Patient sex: F
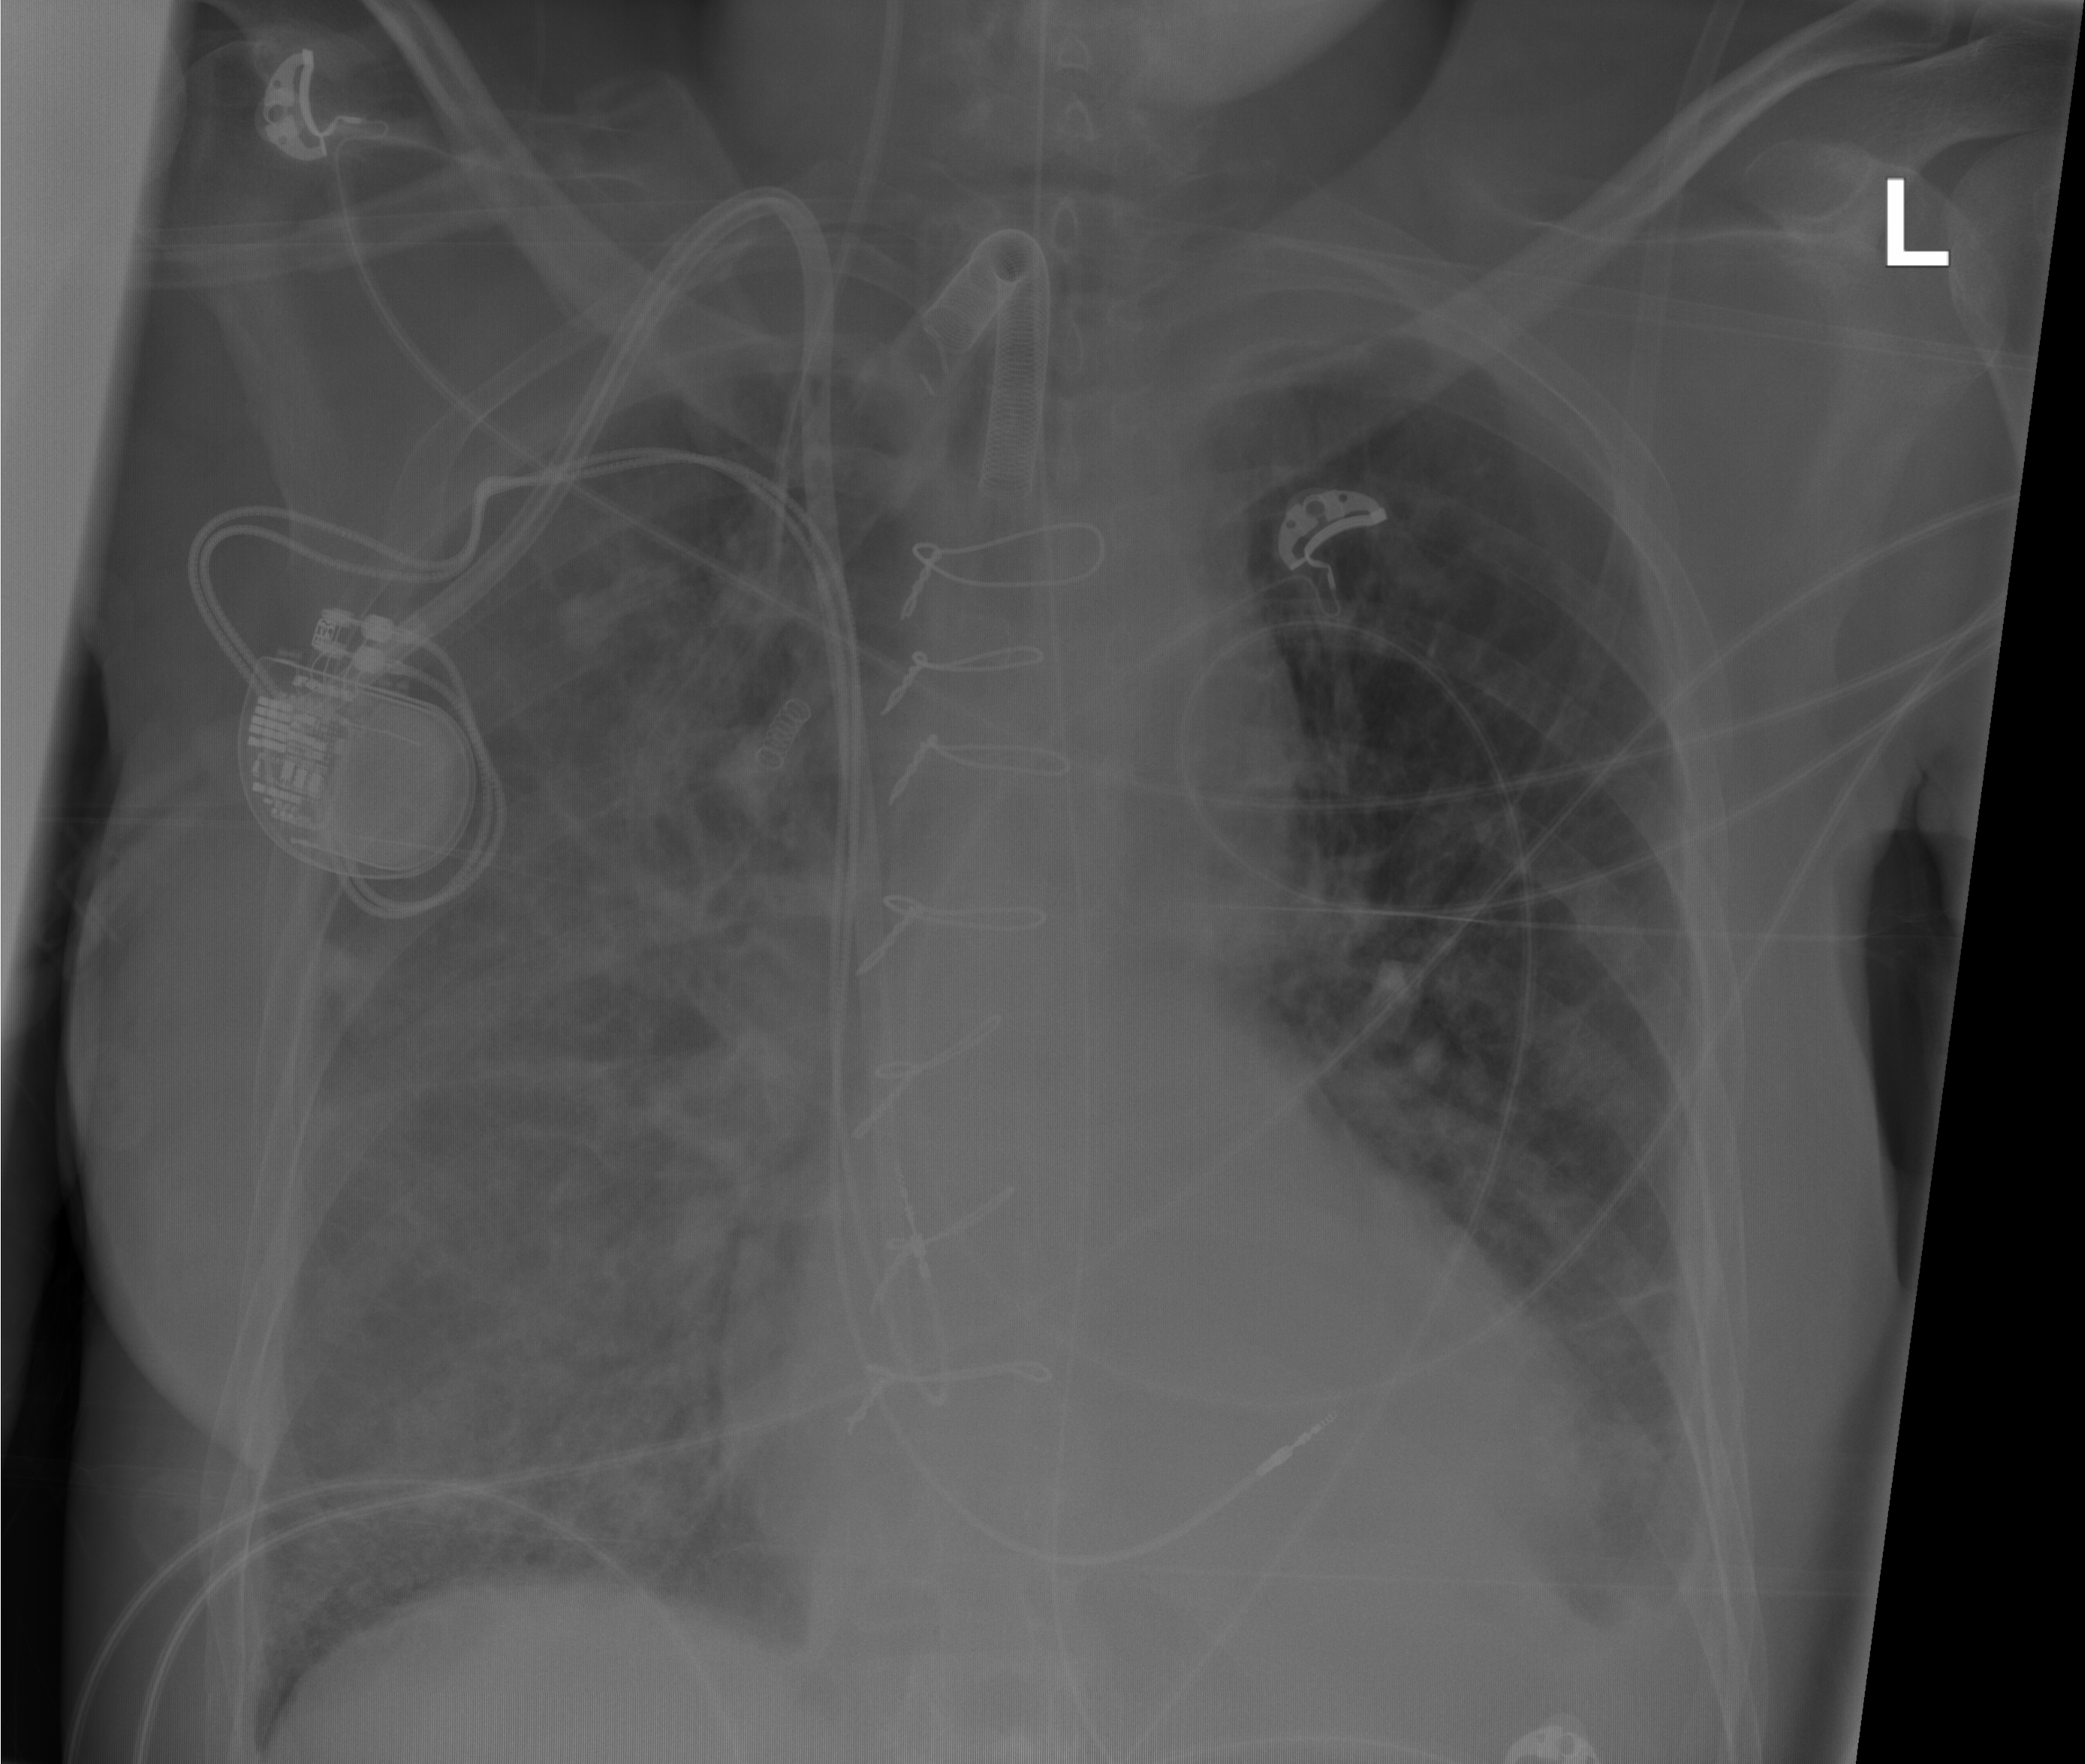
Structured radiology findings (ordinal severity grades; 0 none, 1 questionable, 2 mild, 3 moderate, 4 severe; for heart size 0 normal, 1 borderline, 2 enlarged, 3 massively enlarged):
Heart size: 0
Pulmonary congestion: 0
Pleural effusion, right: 2
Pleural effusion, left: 2
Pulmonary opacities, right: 2
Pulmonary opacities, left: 2
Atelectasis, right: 2
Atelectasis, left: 2